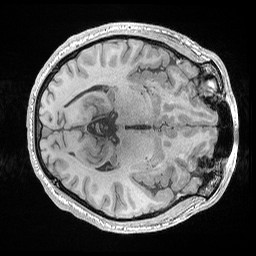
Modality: T1w
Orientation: axial
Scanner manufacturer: siemens
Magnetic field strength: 3 T
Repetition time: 0.02 s
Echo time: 0.00492 s